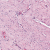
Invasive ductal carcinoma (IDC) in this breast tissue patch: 1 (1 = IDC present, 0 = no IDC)